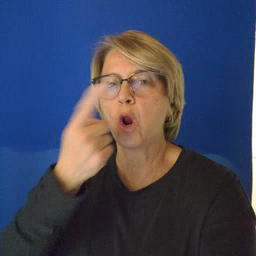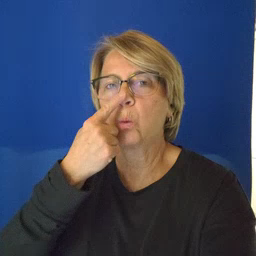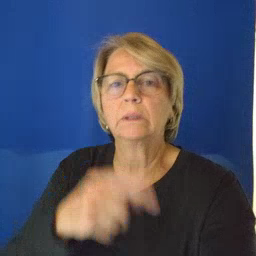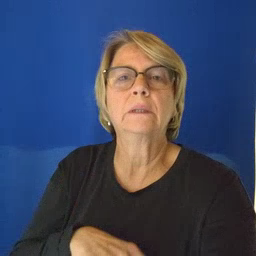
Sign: nose